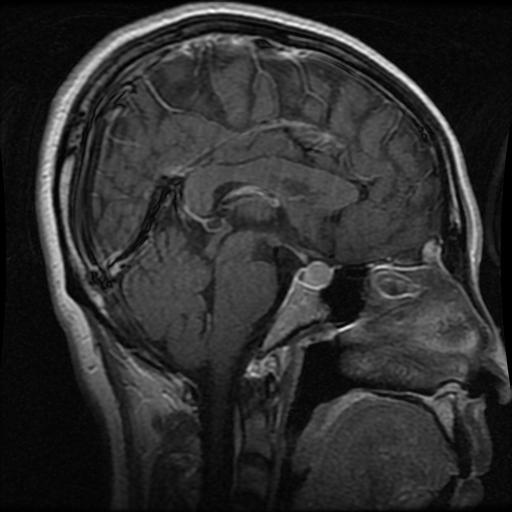
Label: pituitary